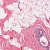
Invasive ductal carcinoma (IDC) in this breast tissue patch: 0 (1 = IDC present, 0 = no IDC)